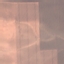
Land use / land cover: AnnualCrop